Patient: sex M, age 38
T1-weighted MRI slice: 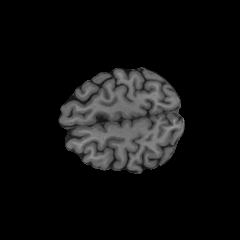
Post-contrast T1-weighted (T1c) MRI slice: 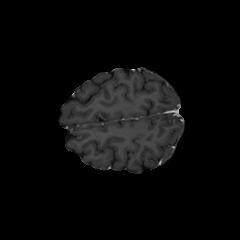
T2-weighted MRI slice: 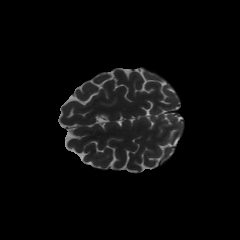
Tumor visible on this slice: no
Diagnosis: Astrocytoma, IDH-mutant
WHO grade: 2